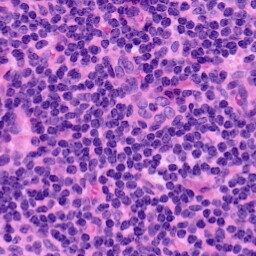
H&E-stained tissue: LymphNode